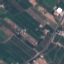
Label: PermanentCrop